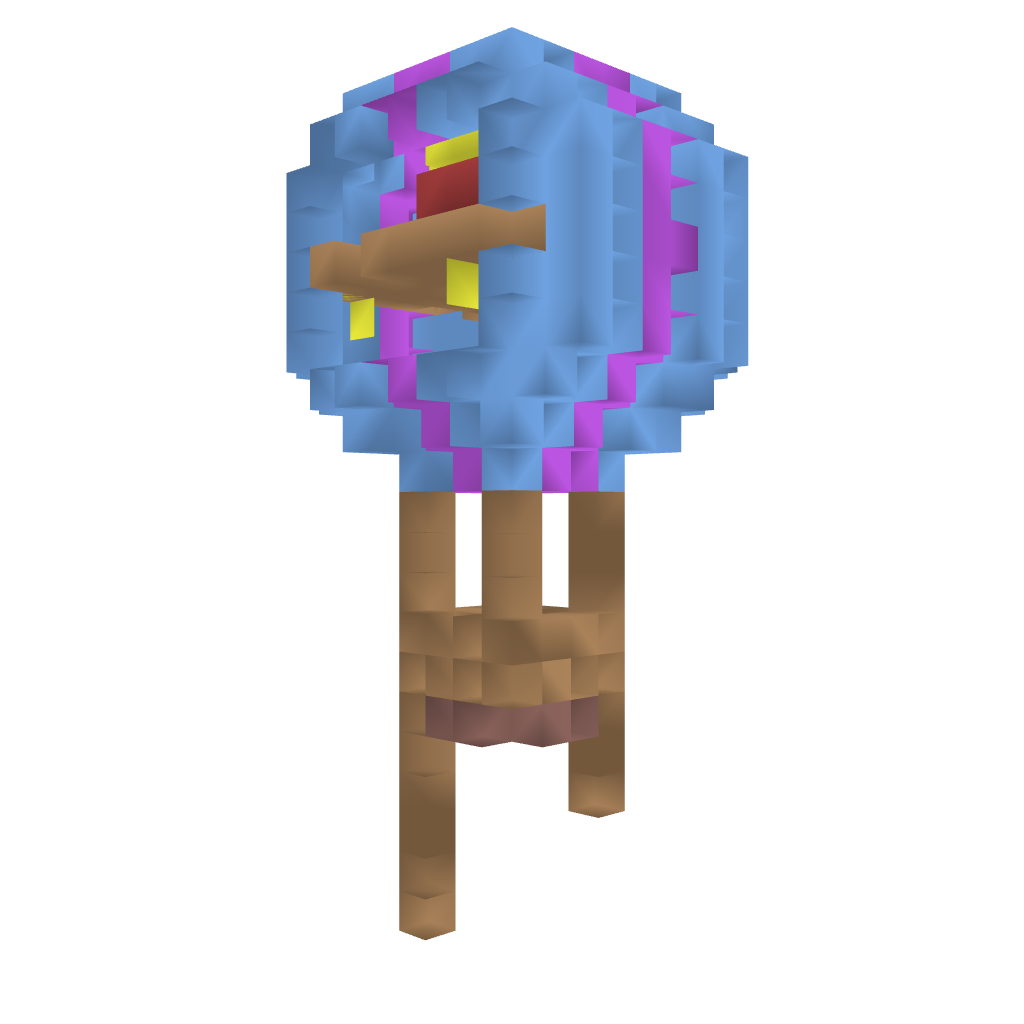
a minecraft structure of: Hot air balloon high quality